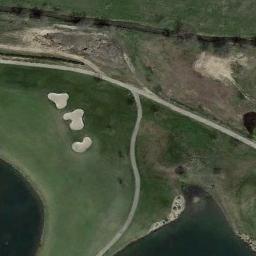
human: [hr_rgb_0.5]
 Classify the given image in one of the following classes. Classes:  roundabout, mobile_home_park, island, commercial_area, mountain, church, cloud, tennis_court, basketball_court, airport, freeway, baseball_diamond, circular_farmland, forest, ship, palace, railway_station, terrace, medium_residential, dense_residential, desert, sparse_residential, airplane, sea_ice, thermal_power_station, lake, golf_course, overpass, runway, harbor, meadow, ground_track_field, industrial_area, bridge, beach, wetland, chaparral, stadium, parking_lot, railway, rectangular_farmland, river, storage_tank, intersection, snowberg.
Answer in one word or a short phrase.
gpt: golf_course